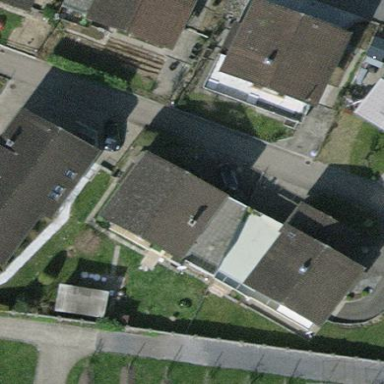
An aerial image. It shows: Semi-detached house.